Question: How can I make my bars in my bar diagram wider? I've tried all kinds of things such as setting the amount of ticks in the X axis, however nothing appears to be working as I expect.
Right now, the bars are really small.

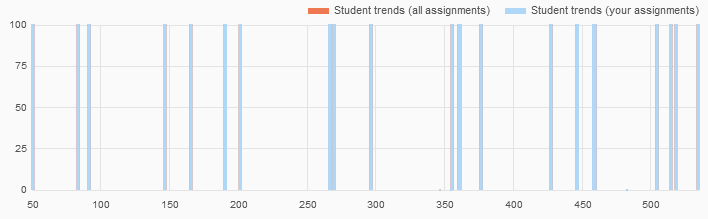
Answer: See <URL>:
'''
Customizing the data series
===========================
series: {
lines, points, bars: {
show: boolean
lineWidth: number
fill: boolean or number
fillColor: null or color/gradient
}
points: {
radius: number
symbol: "circle" or function
}
bars: {
barWidth: number
align: "left" or "center"
horizontal: boolean
}
'''
So, you should be able to set 'barWidth' and be good to go.